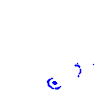
Particle: electron